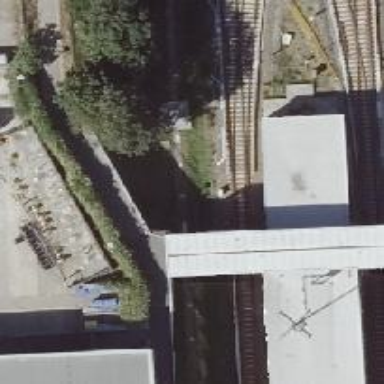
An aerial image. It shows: Railway switch with the turnout pointing to the right.